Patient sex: F
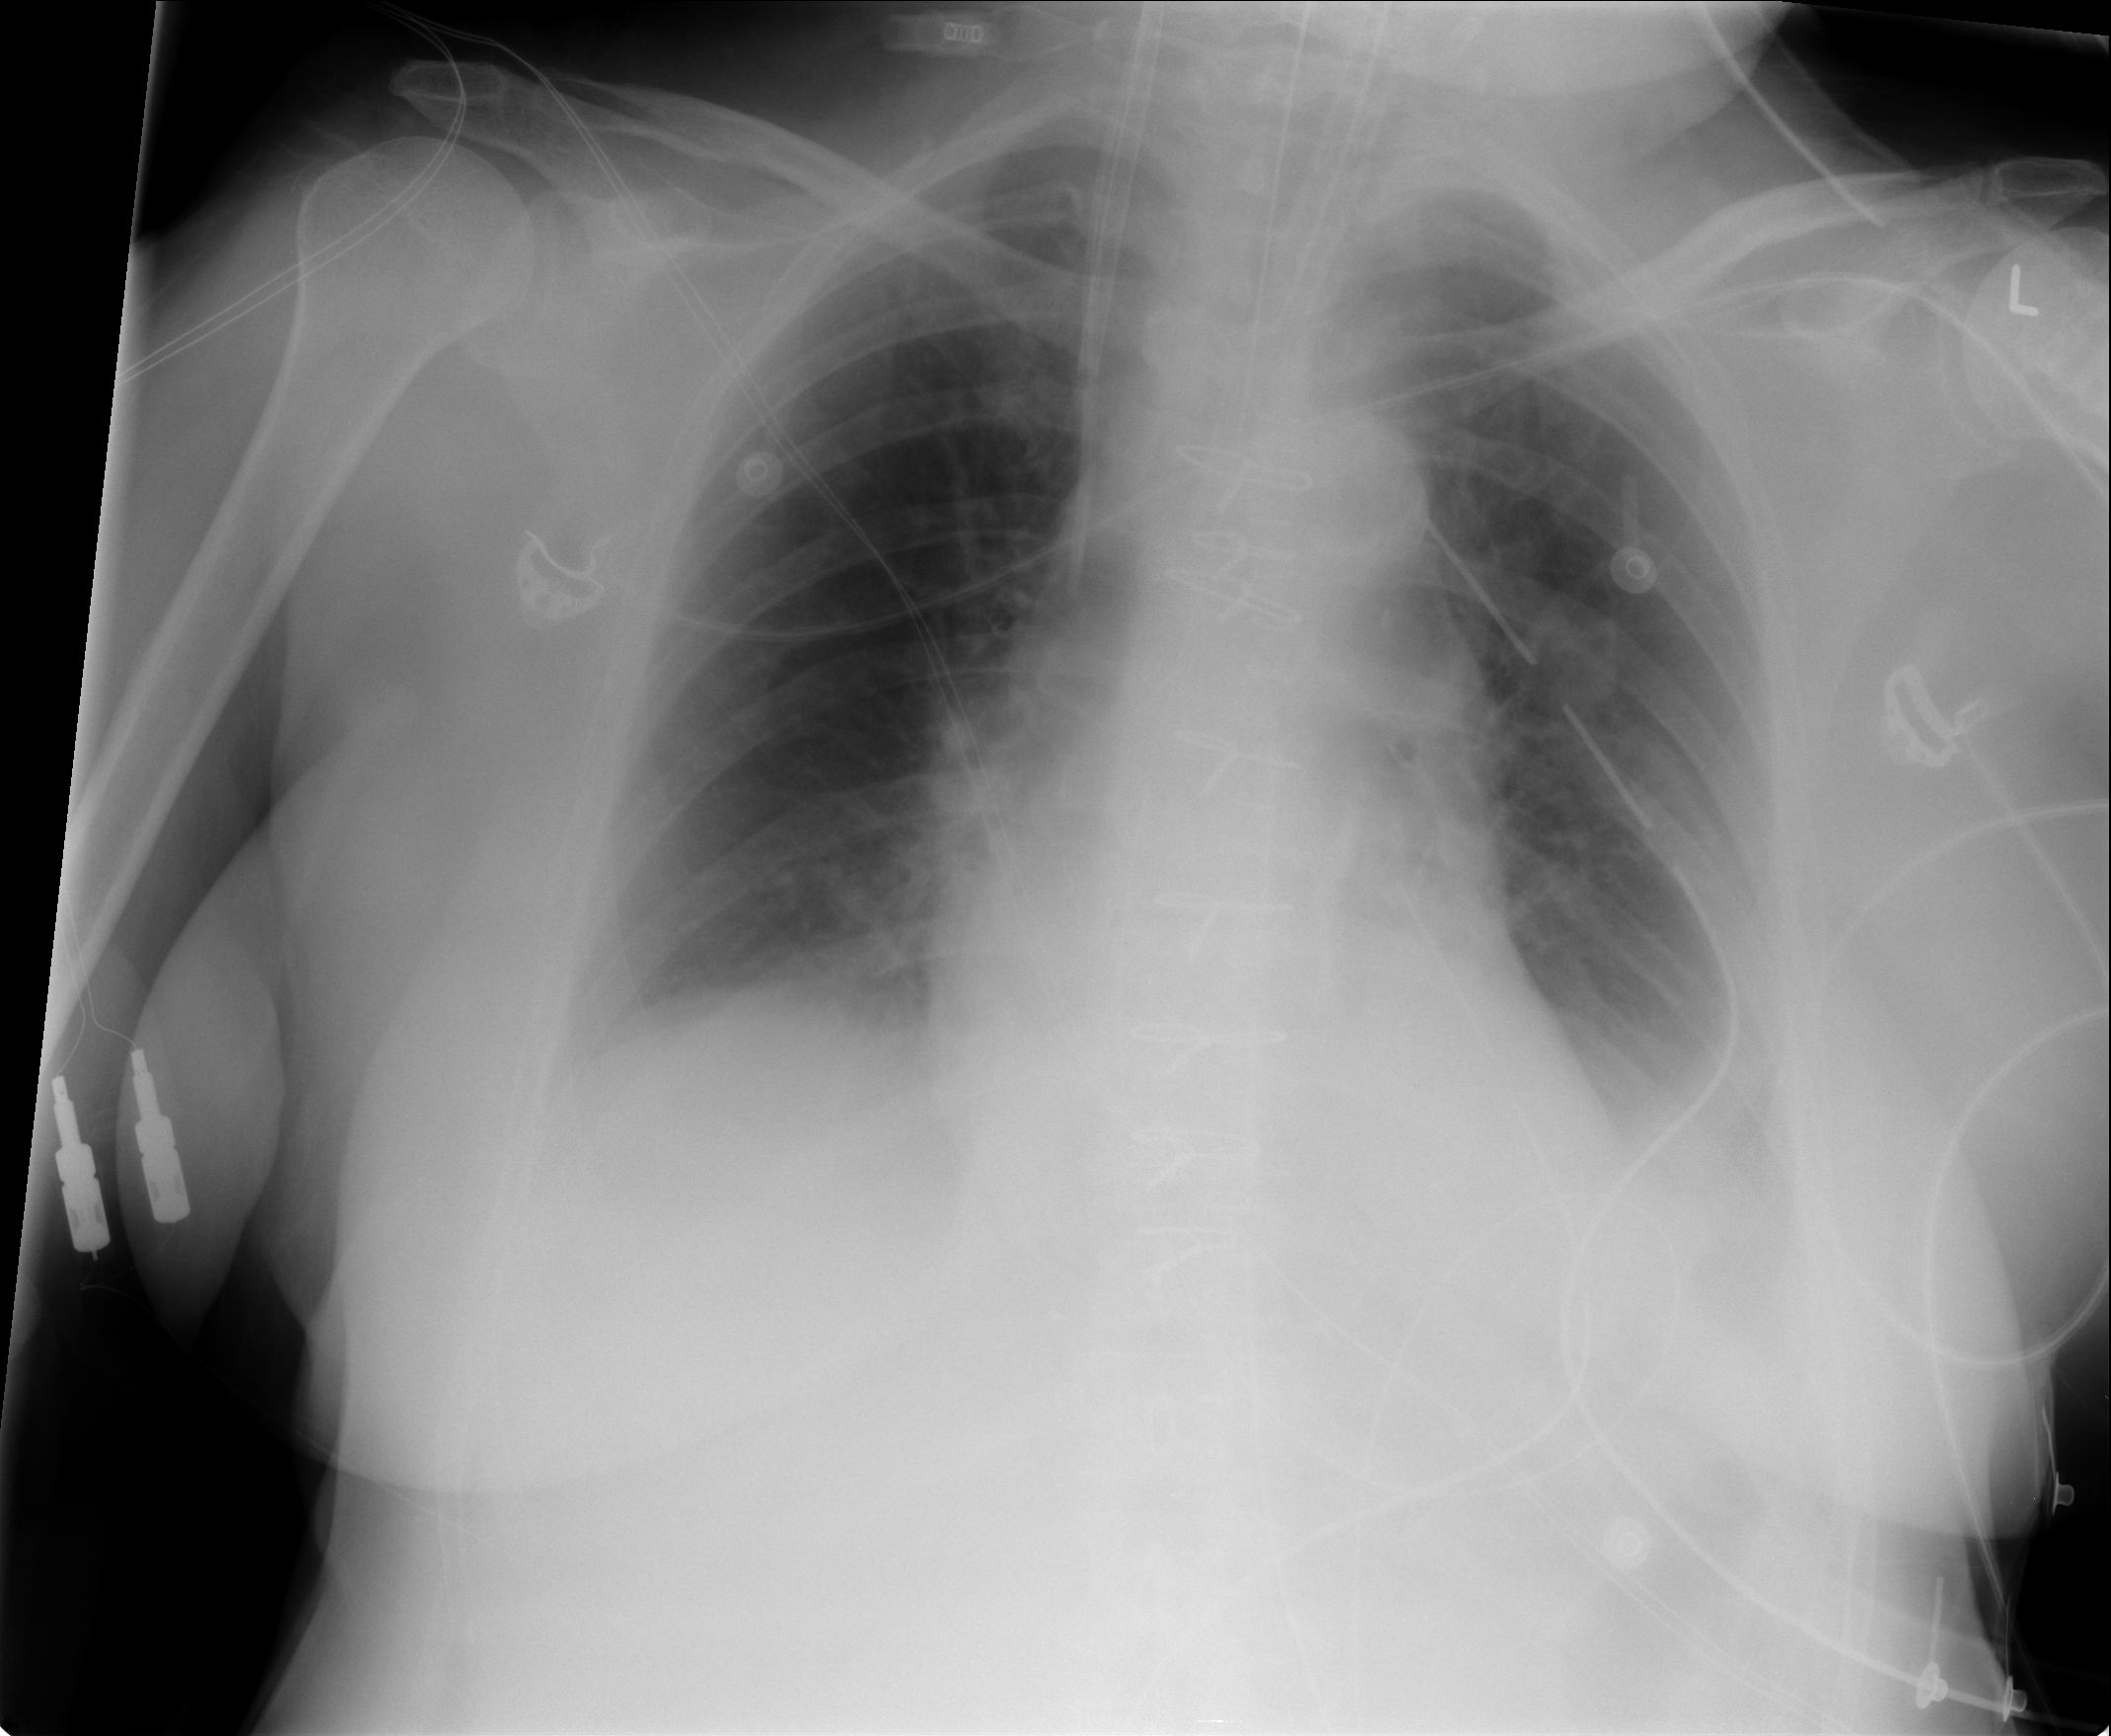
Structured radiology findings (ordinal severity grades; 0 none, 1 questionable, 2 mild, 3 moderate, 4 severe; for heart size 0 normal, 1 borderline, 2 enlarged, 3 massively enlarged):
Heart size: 0
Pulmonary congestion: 0
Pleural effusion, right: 2
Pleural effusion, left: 2
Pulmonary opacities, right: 0
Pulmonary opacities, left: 0
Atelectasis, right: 2
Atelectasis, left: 2